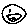
Label: smiley face